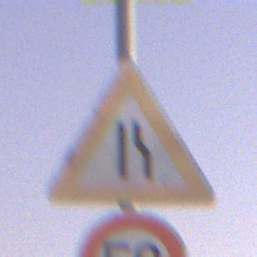
Verkehrszeichen: EinseitigVerengteFahrbahnRechts
Zusatzzeichen unten: Geschwindigkeit50
Umgebung: Outdoor, RoadRail
Tageszeit: Dawn
Wetter: Clear
Licht: Natural
Jahreszeit: NotSpecified
Kontrast: LowContrast